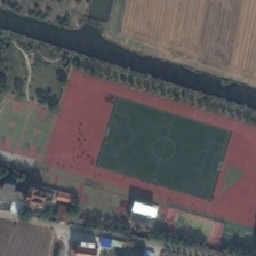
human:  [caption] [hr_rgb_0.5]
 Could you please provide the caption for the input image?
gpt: I have two basketball courts.

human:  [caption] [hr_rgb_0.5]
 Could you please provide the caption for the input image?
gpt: there is a green river, the river side is yellow field, on the other side is a large football field .

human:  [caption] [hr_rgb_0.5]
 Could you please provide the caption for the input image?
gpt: There's about two blocks of basketball.

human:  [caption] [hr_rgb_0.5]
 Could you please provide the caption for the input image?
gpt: There are about two basketball courts.

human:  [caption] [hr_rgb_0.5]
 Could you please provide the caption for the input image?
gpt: there is a green river, the river side is yellow field, on the other side is a large football field .